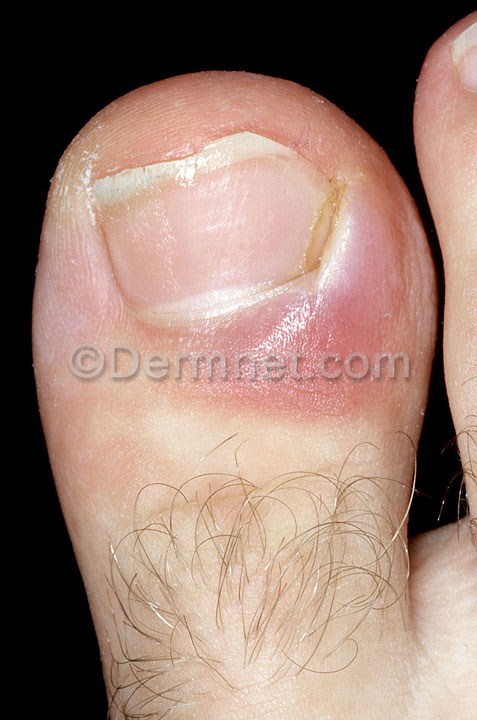
Disease: Nail Fungus and other Nail Disease